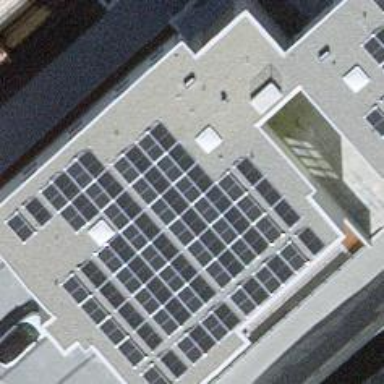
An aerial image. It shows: Solar power generator using photovoltaic method with solar photovoltaic panel types.